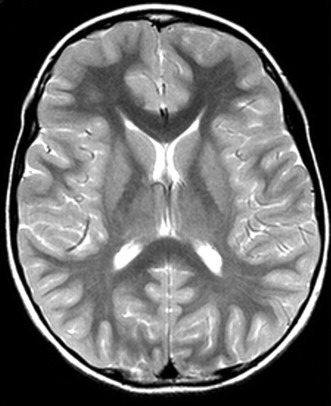
Label: notumor